Interaction volume radius: 5 \u00c5
Interaction volume height: 40 \u00c5
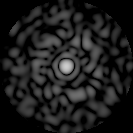
Disorder parameter: 0.8557